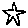
Label: star